Question: How many ricochets will a ball launched from (1.0, 1.0) at 60° need to hit the target at (9.0, 9.0)? The ball reflects perfectly off the arena walls and mirror-obstacles.
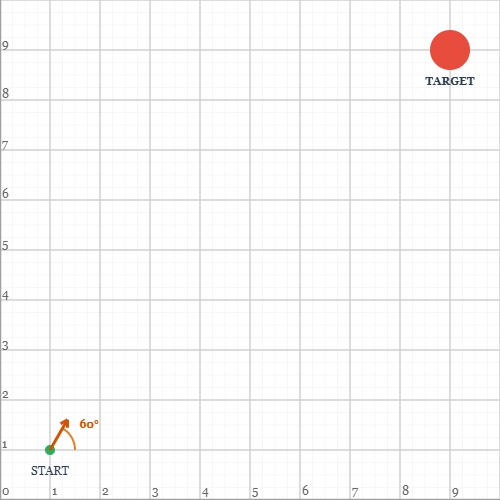
Answer: 6